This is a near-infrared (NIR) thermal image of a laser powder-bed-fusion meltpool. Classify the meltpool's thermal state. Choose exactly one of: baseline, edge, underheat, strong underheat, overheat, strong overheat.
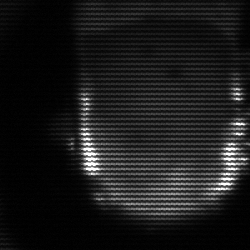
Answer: baseline